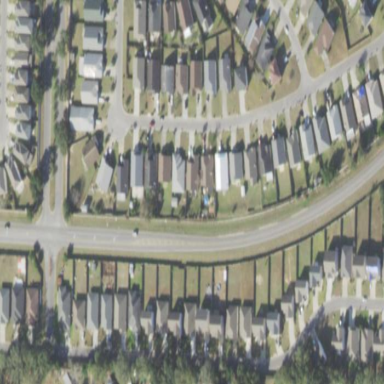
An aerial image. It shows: Residential area consisting of single-family homes.